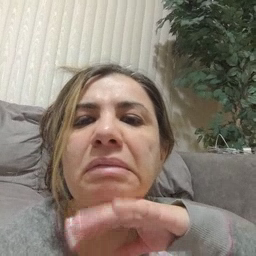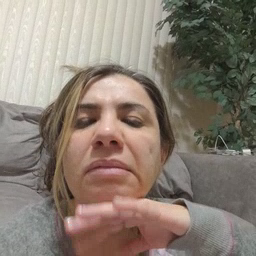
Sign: dirty